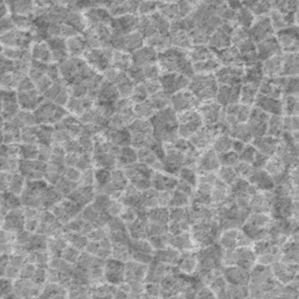
Label: frost